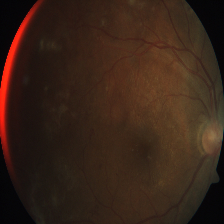
Diabetic retinopathy grade: Severe